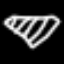
Label: diamond